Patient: sex M, age 58
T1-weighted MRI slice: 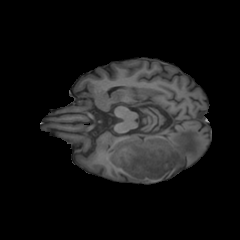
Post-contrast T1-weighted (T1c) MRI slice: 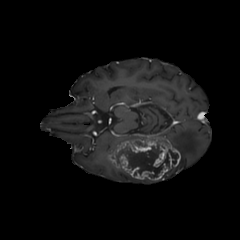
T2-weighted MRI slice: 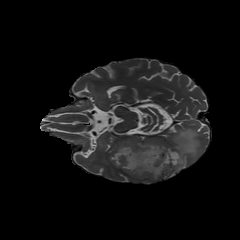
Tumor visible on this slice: yes
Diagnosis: Glioblastoma, IDH-wildtype
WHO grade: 4